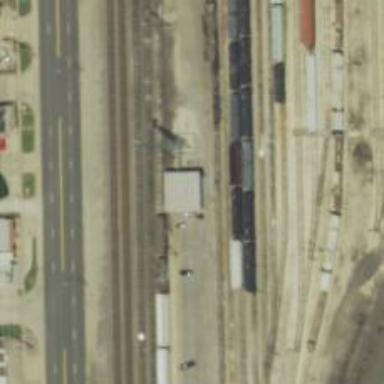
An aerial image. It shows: Railway service station.